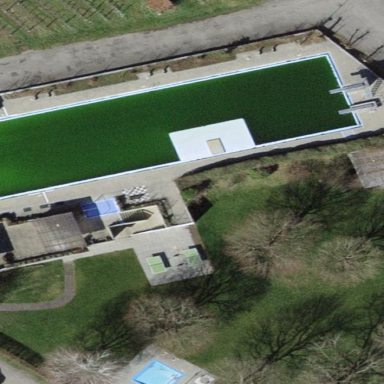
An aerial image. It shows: Swimming pool located in leisure land.